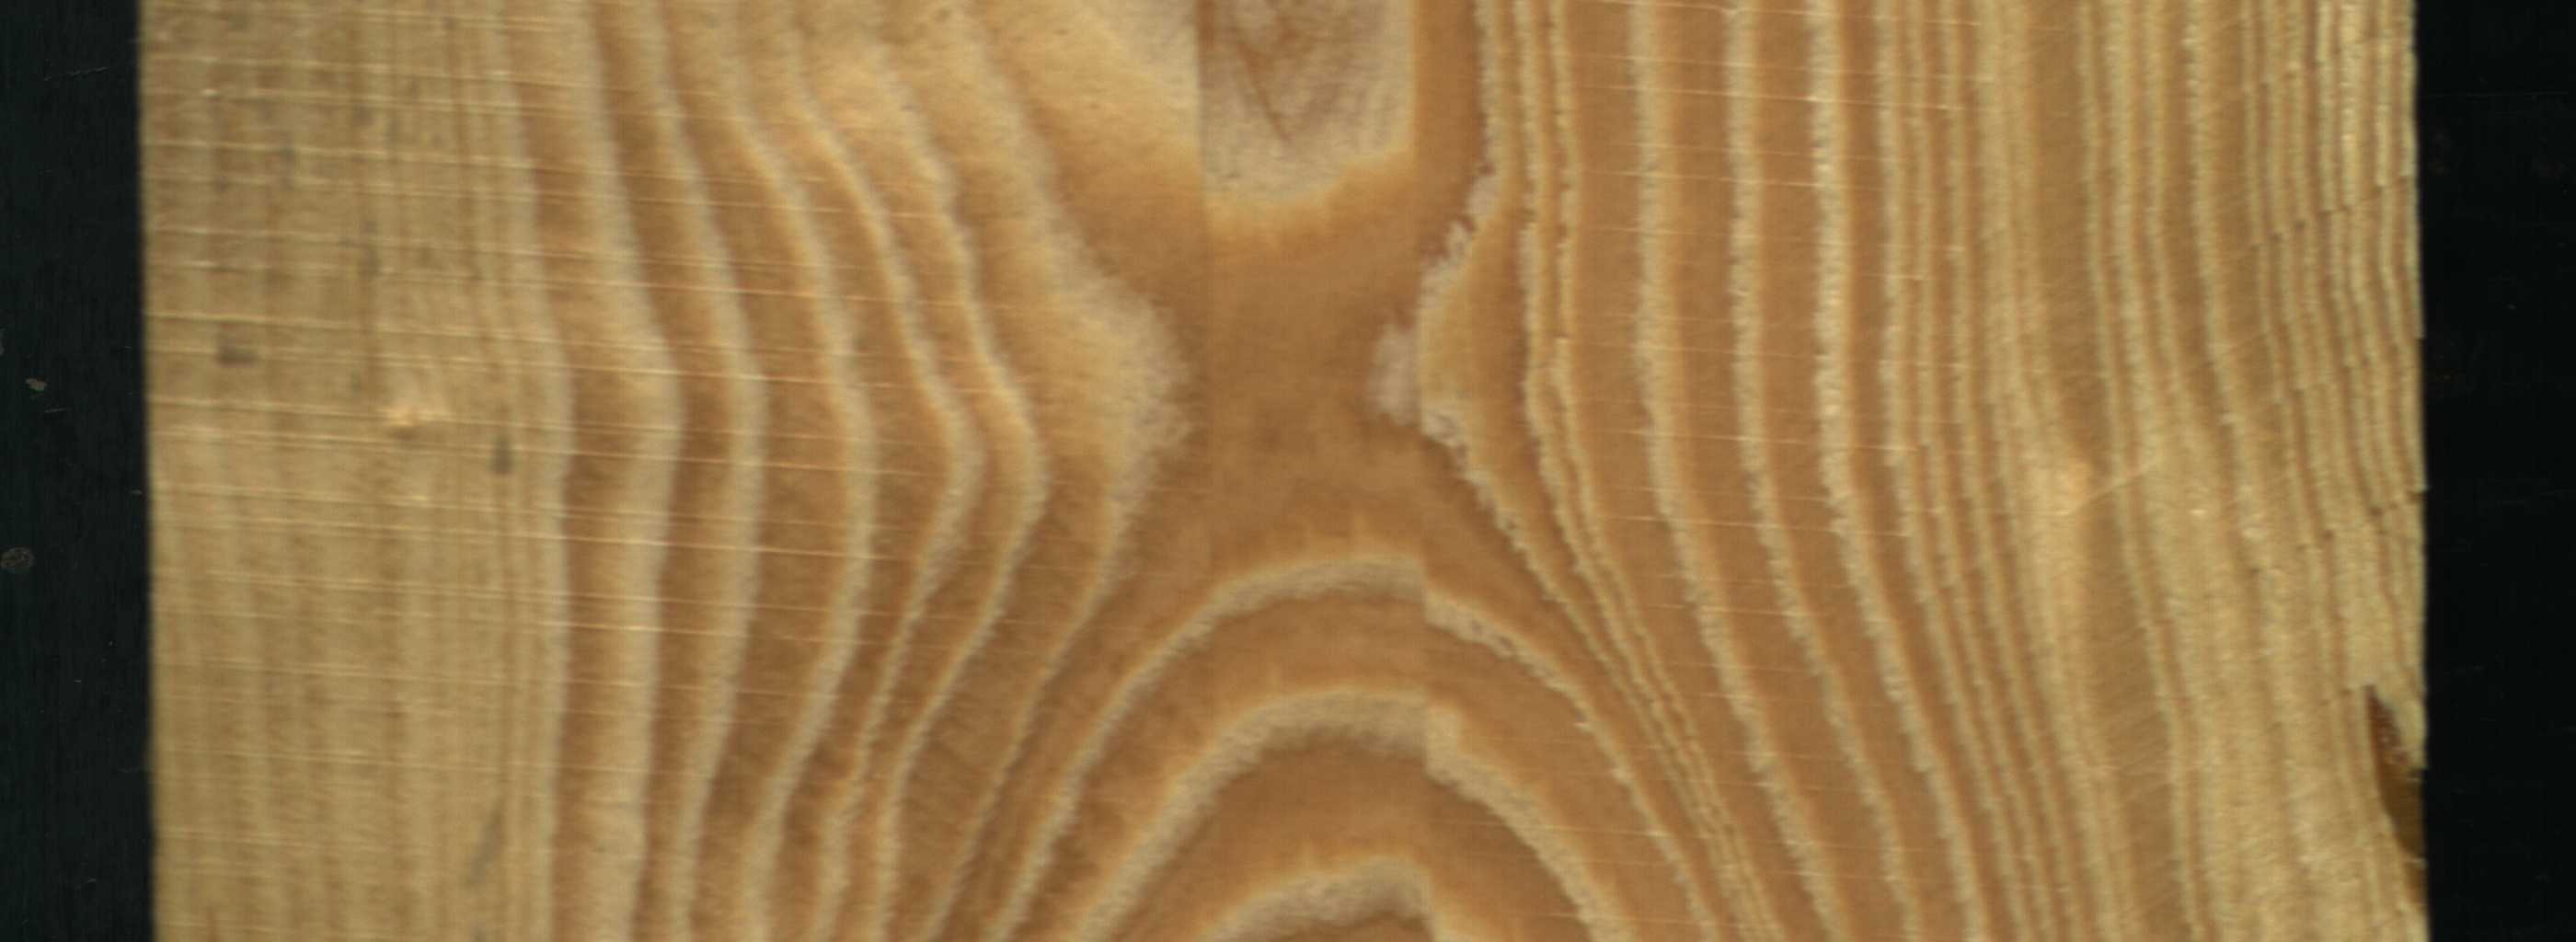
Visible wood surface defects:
resin